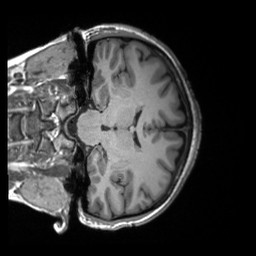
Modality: T1w
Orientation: coronal
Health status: healthy
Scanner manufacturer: siemens
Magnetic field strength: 3 T
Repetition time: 2.3 s
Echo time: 0.00228 s